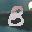
Label: 8